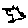
Label: bird